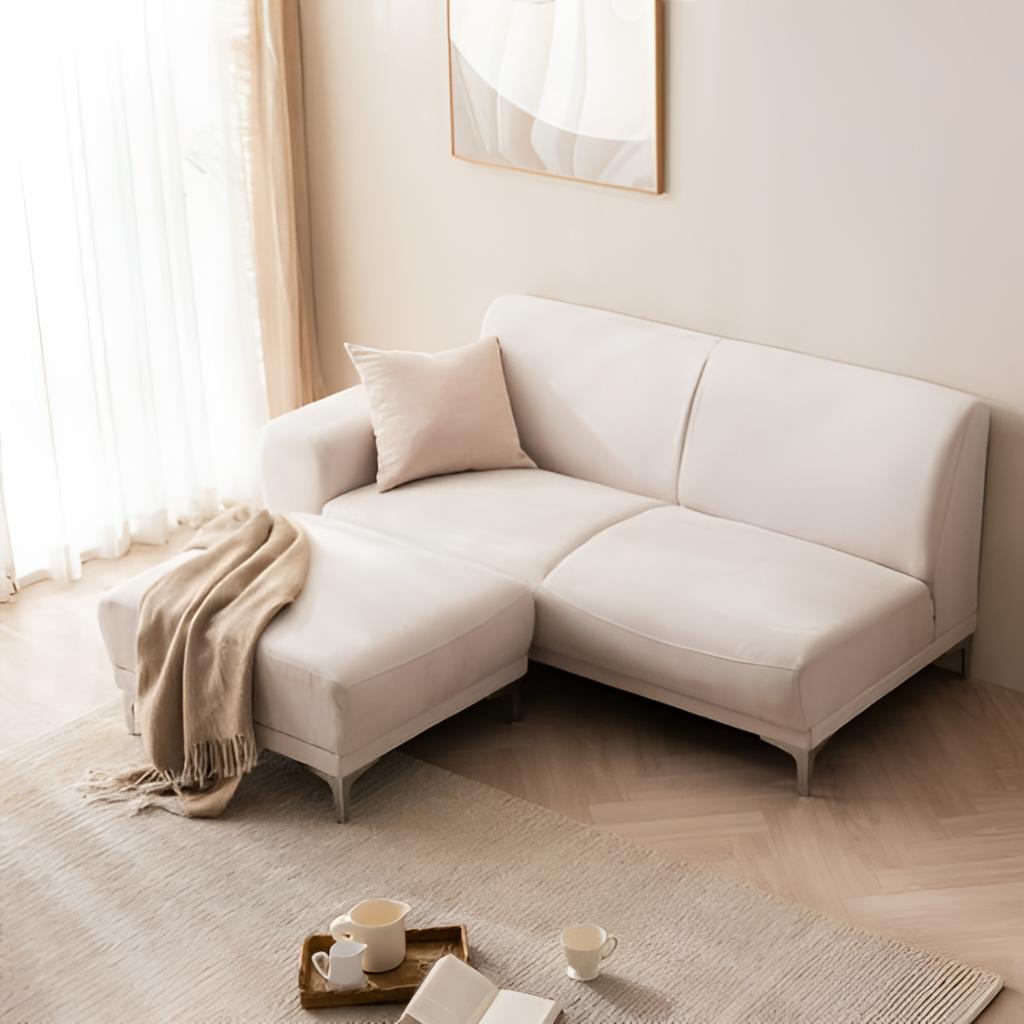
fabric sectional sofa, living room, beige wood flooring, with herringbone pattern, beige paint wallpaper, with solid pattern, minimalist